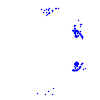
Particle: electron